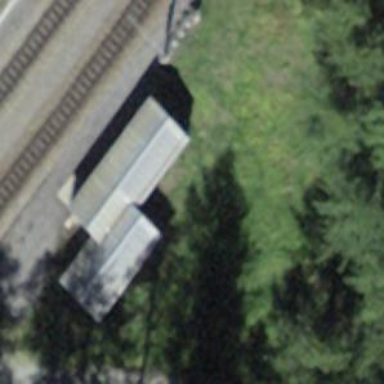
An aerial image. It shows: Traction substation for powering transportation systems.